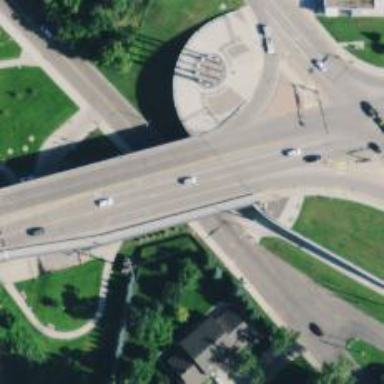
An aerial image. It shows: Primary link highway crossing bridge.